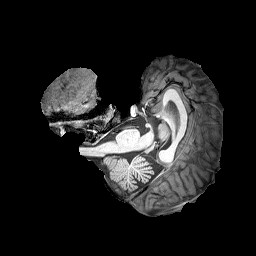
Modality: T1w
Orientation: axial
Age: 28
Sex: female
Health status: healthy